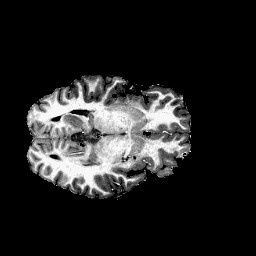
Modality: T1w
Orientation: coronal
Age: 30
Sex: female